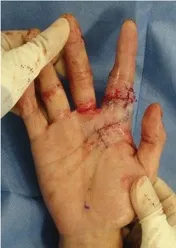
D
) Immediately after the replantation, the proximal interphalangeal joint was kept at an extended position without any orthosis.
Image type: medical_photograph (skin_photograph)